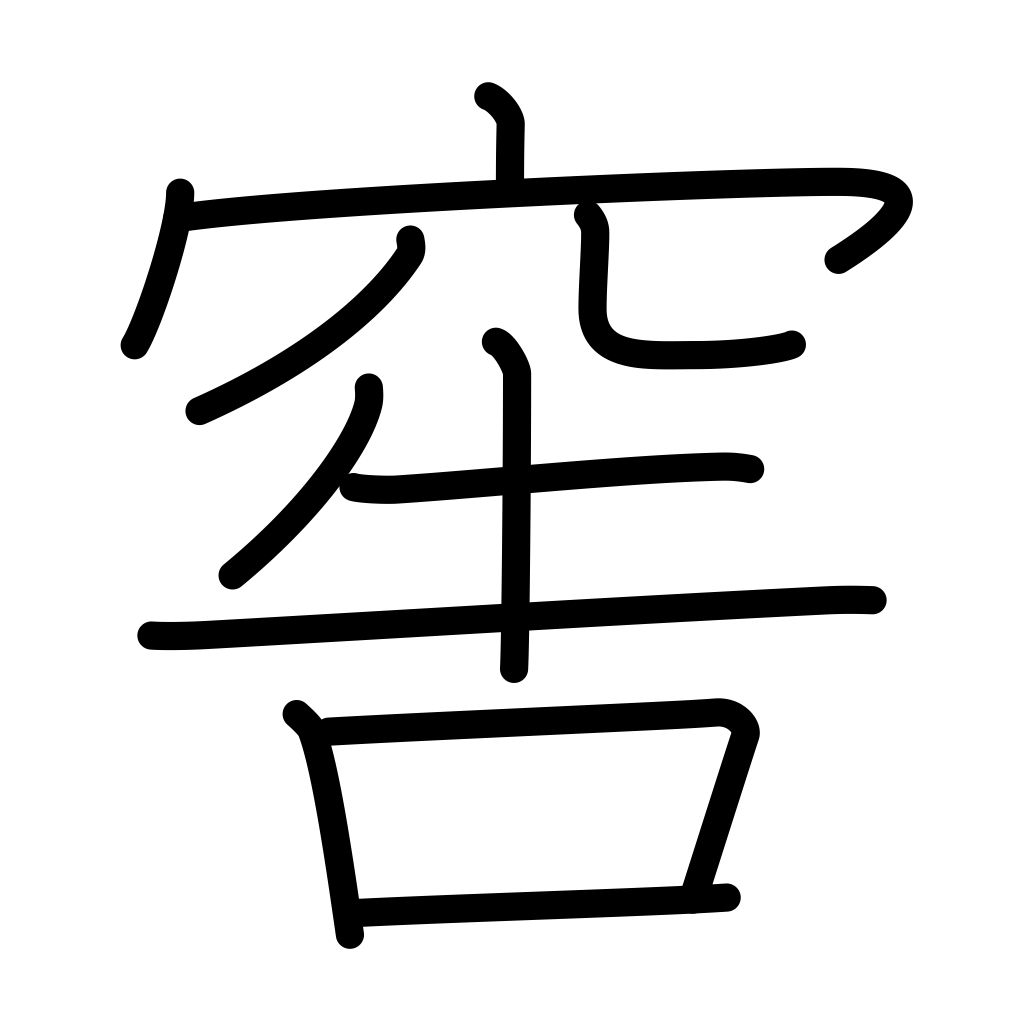
Meaning: cellar